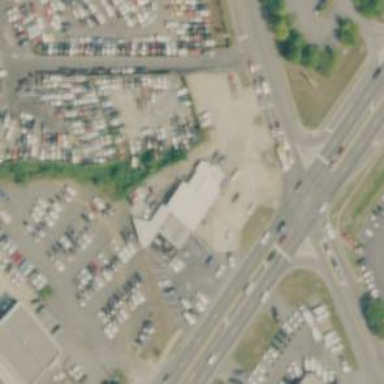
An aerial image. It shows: Car rental service.